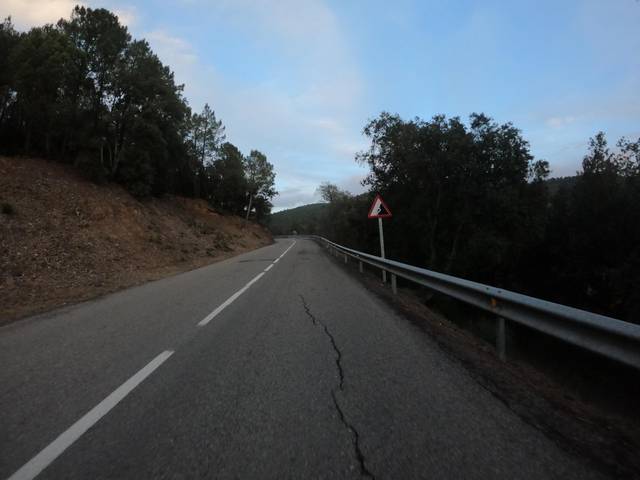
Region: Spain
Coordinates: 41.96, 2.849